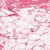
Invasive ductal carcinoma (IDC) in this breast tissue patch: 0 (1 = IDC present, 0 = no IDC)